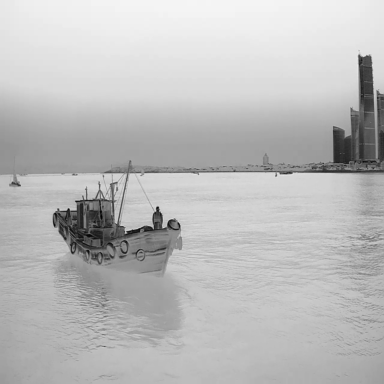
There are five objects shown in the infrared image, including two sailboats, two bulk_carriers, and a container_ship.